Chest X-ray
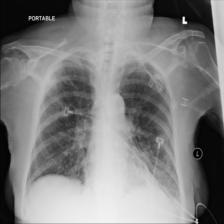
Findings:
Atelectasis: positive
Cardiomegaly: negative
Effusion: negative
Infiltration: positive
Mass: negative
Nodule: negative
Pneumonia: negative
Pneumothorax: negative
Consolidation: negative
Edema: negative
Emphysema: negative
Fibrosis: negative
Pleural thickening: negative
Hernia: negative